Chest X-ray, PA view. Patient: 52 years old, sex F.
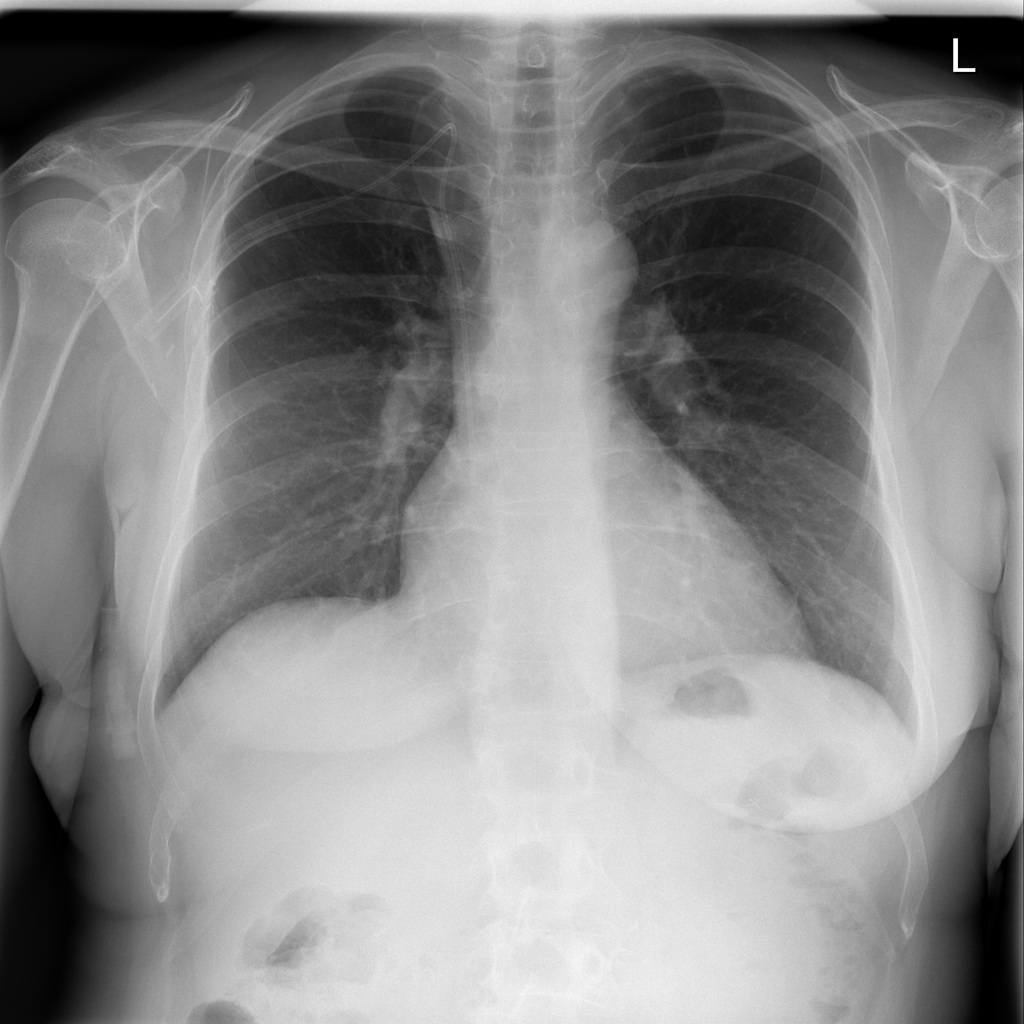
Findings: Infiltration